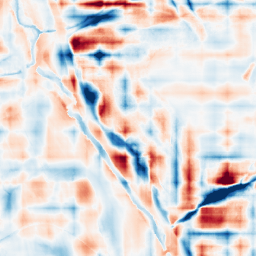
Category: wavelet
Decomposition family: wavelet_reverse_biorthogonal
Decomposition parameters: wavelet: rbio2.4
level: 5
Upsampling method: cubic_catmull_rom
Upsampling parameters: scale: 8
Upsampling scale: 8